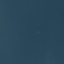
Land use / land cover: SeaLake